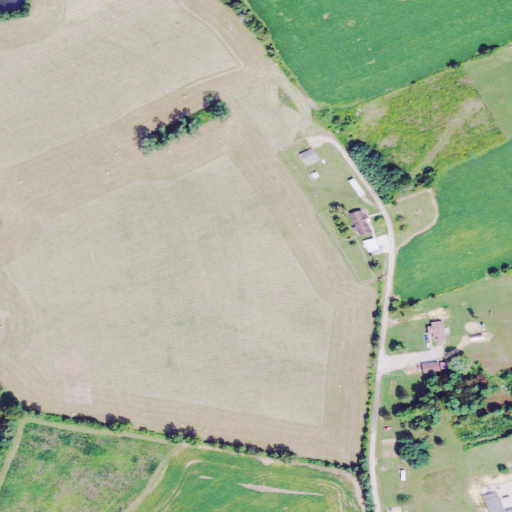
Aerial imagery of mountain in Ohio named Victory Hill containing grassland, pasture, open development, cultivated crops, and deciduous forest